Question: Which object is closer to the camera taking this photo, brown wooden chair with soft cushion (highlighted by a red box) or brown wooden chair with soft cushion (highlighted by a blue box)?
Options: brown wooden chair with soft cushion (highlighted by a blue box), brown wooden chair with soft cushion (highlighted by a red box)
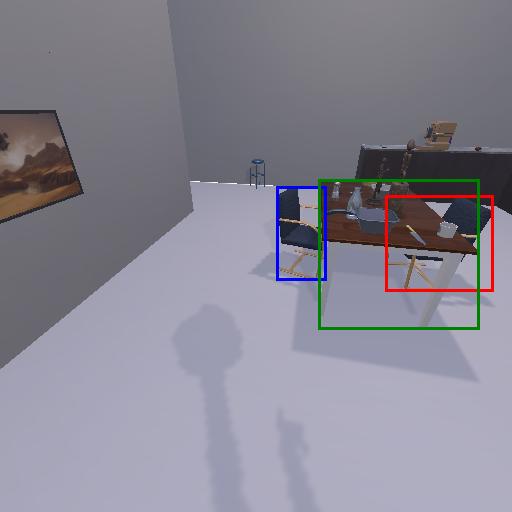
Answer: brown wooden chair with soft cushion (highlighted by a blue box)